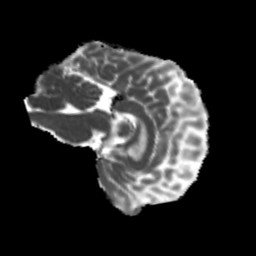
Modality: MD
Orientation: sagittal
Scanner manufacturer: siemens
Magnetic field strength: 3 T
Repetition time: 4 s
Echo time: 0.0594 s